Interaction volume radius: 5 \u00c5
Interaction volume height: 25 \u00c5
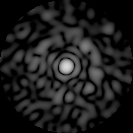
Disorder parameter: 0.8779